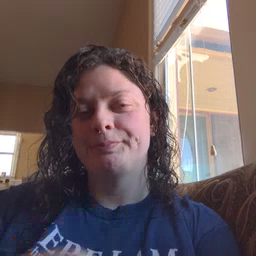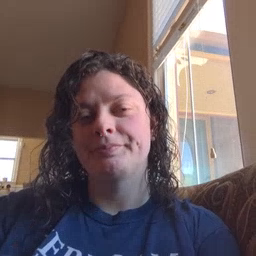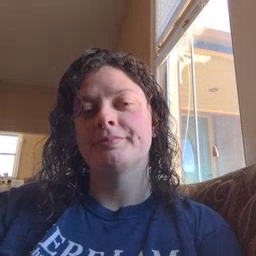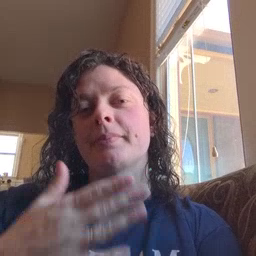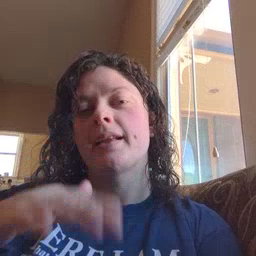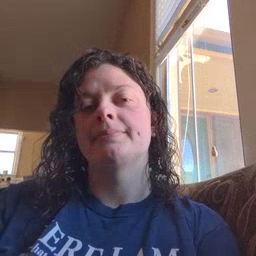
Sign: bad